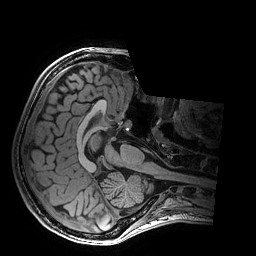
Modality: T1w
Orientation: axial
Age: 20
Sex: female
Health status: healthy
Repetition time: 2.53 s
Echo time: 0.0034 s